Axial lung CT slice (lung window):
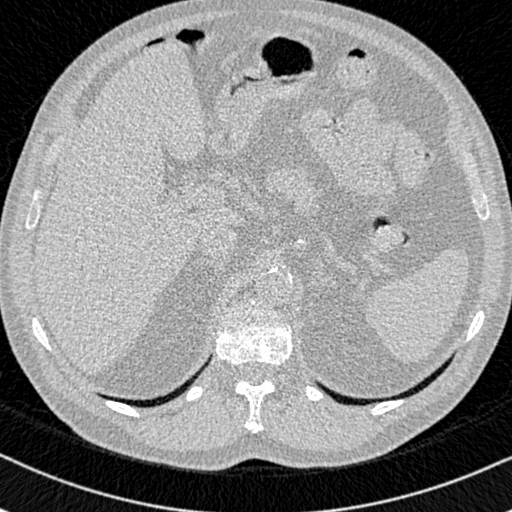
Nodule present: no